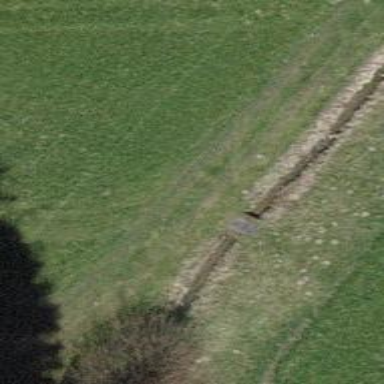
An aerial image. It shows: Ditch serving as waterway.